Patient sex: F
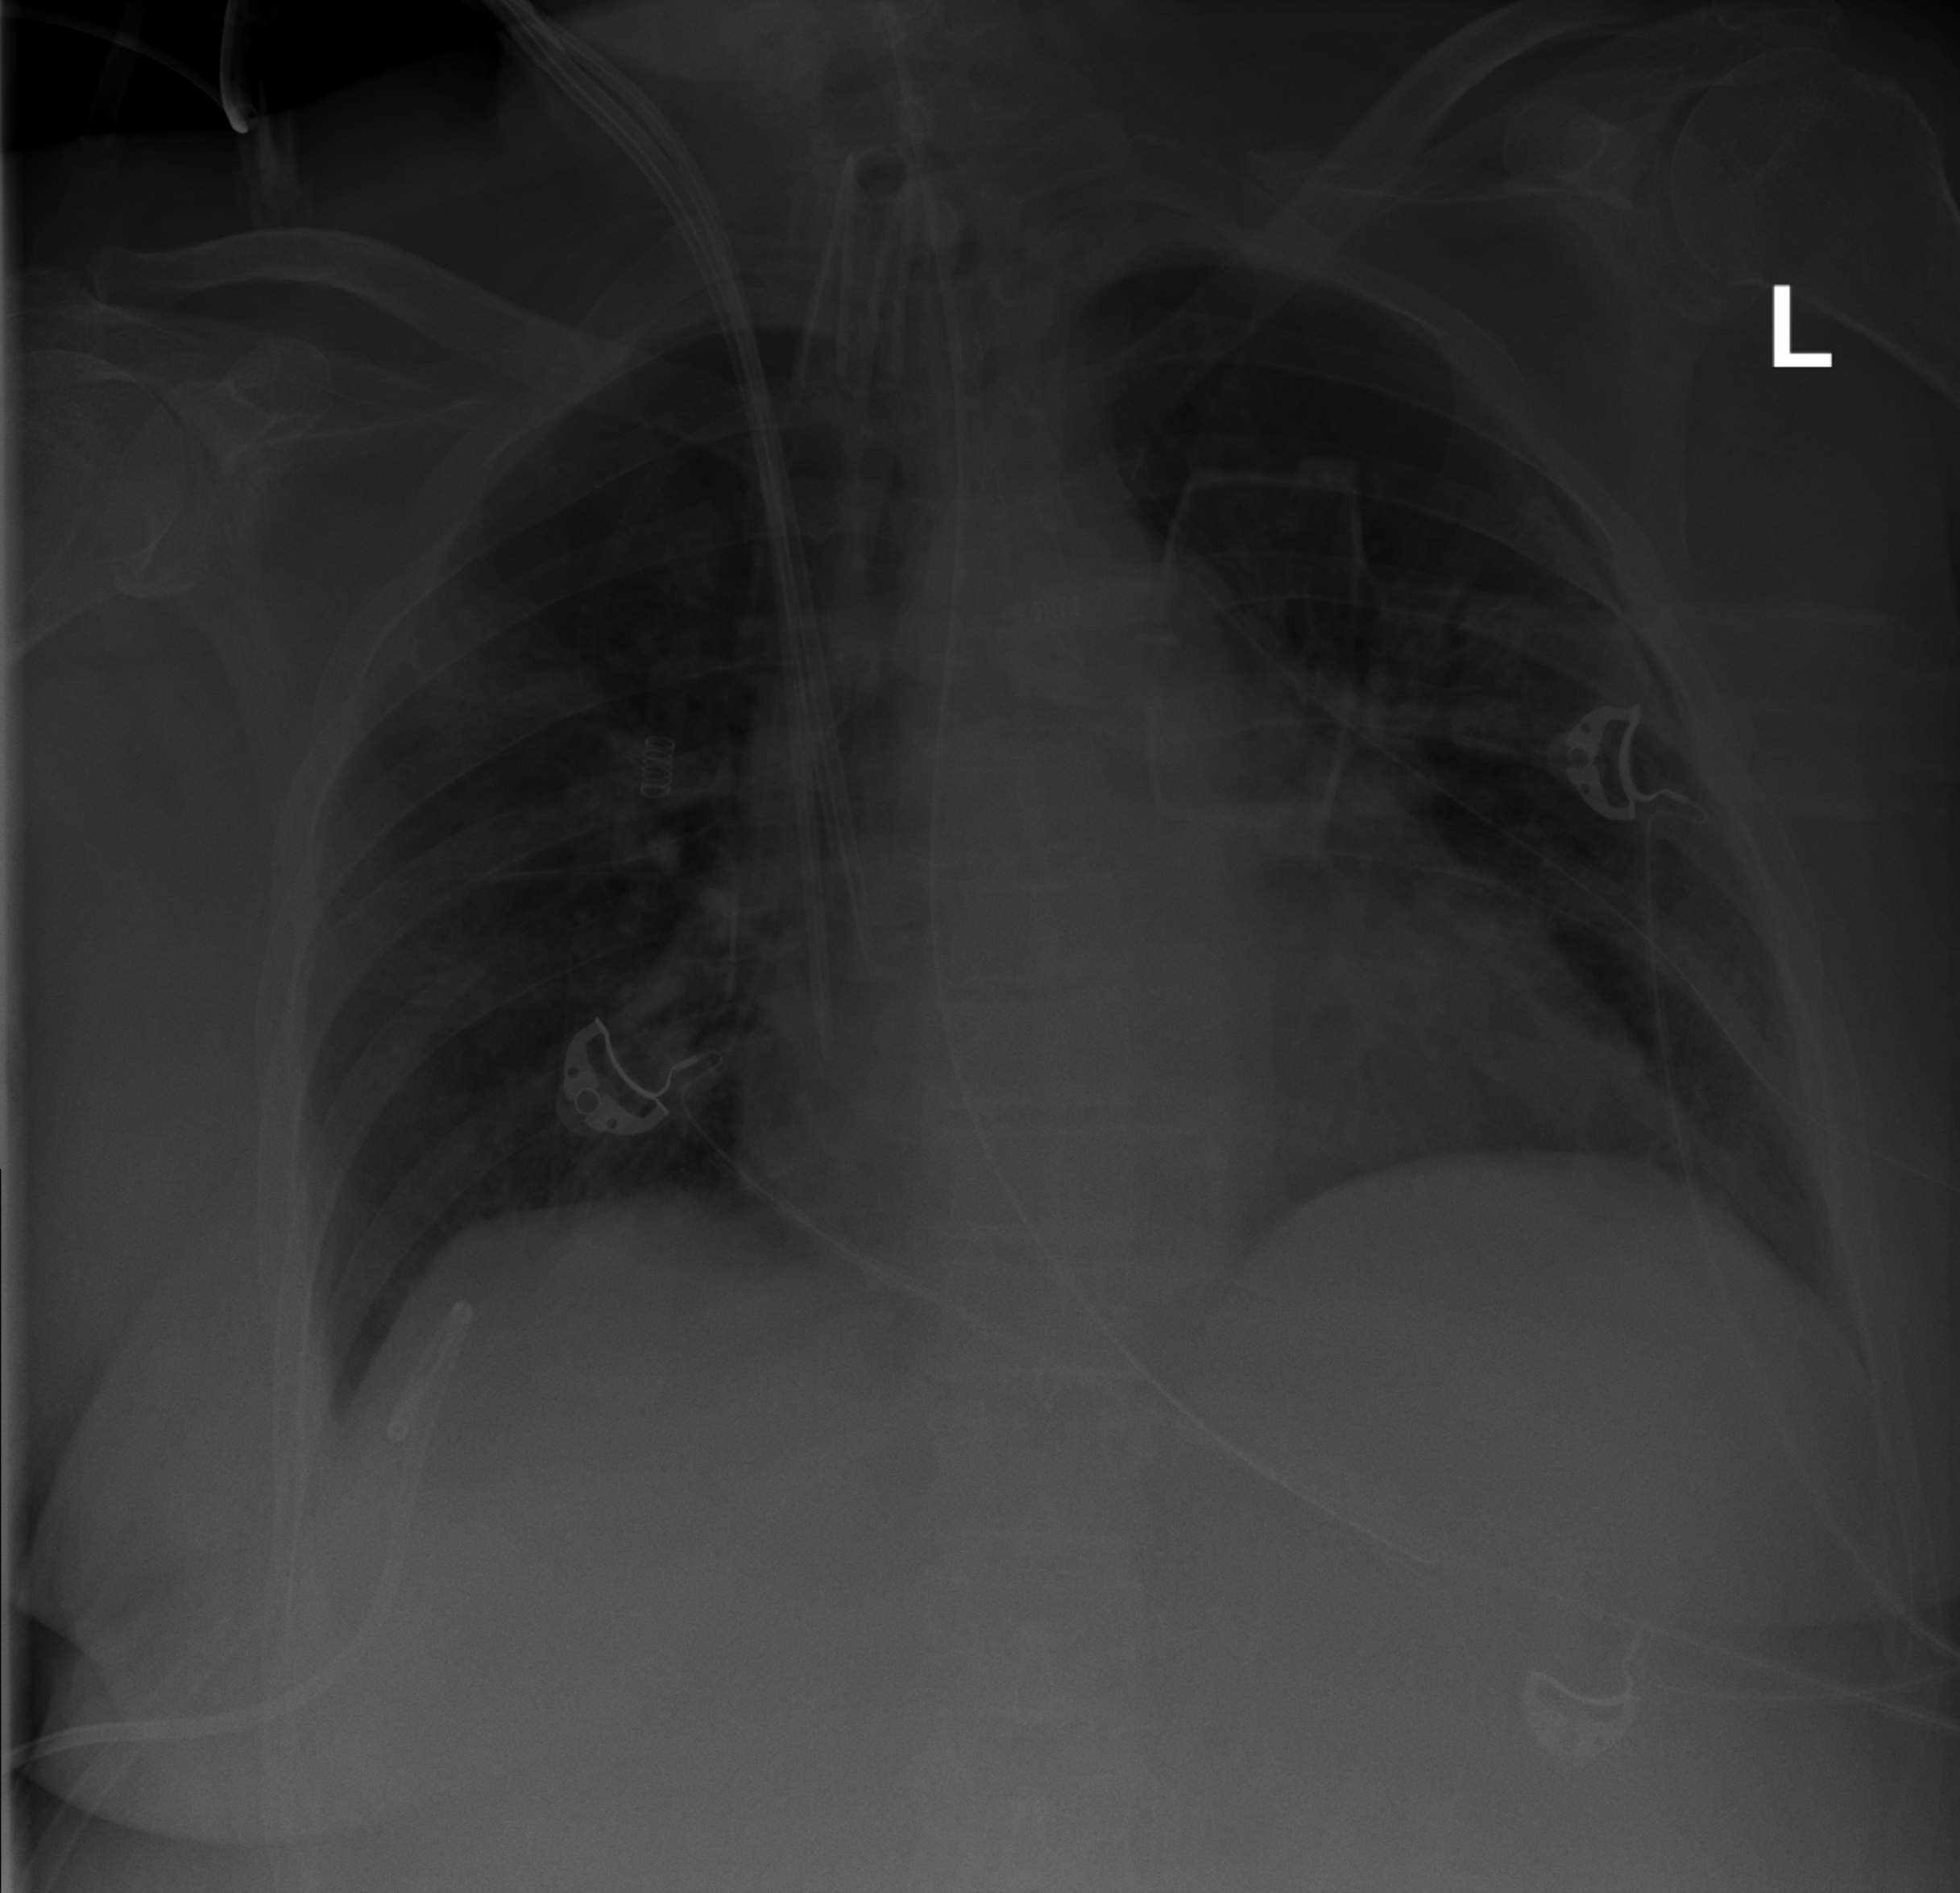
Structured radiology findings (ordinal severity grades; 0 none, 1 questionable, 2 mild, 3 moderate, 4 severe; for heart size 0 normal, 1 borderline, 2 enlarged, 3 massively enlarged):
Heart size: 2
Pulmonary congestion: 0
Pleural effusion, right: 1
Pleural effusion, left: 0
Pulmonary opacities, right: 2
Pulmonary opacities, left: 2
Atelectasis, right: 2
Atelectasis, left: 2